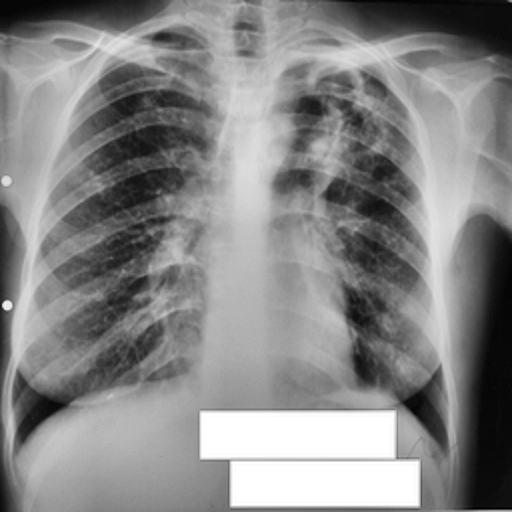
Finding: TUBERCULOSIS